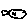
Label: fish